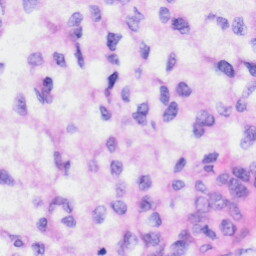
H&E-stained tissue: Liver